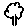
Label: tree